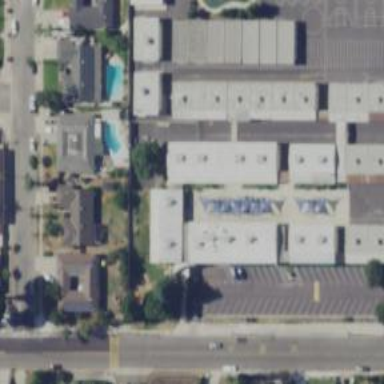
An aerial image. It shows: School.